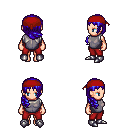
a pixel art fantasy rpg character, female body template, human, light skin, steel chest armor, red pants, blue right-swept hairstyle, red bandana, metal boots, four views (front, back, left, right), 2x2 character sprite sheet, small pixel art, hard edges, no anti-aliasing